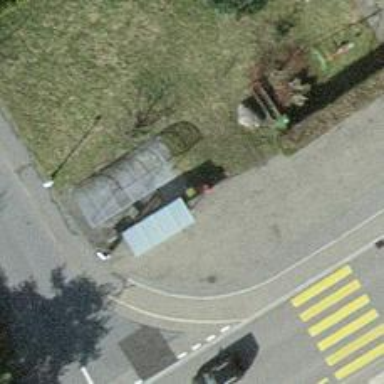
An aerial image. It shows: Post box.